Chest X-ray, AP view. Patient: 65 years old, sex M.
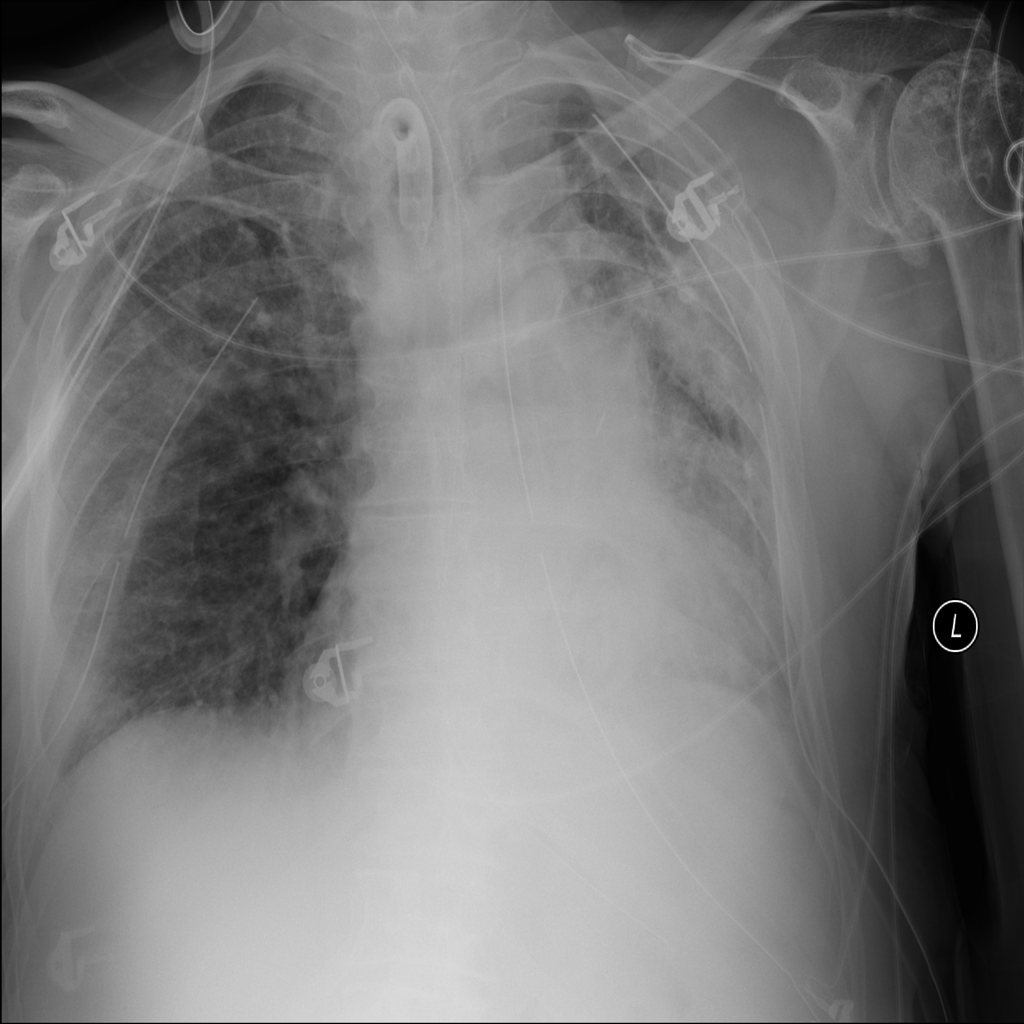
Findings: Infiltration